Question: I would like to be able to send an email to the user when the admin enable the user in Sonata admin panel.

I have to idea which file i should override or extend.
I suppose it is similar to this <URL>:
'''
/**
* {@inheritdoc}
*/
public function create($object)
{
parent::create($object);
// send welcome email to new user
}
'''
I found the create function in the admin bundle but i suppose it would not be overridden only for the UserBundle. If it is indeed the way to go, how could i specify for the UserBundle only?
For the information I can't find any create or update function in UserBundle. Only in the AdminBundle.
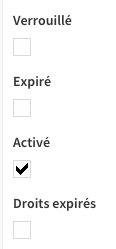
Answer: I will relate to contract event from my gist:
<URL>
Adapt it to your needs. Guess you can simply rename "Contract" to "User".
Then add the event somewhere in your admin class:
'''
$event = new ContractEvent($contract);
$dispatcher = $this->get('event_dispatcher');
$dispatcher->dispatch(
ContractEvents::CONTRACT_CREATED,
$event
);
'''
See the gist for details how to inject SwiftMailer.
Instead of creating your own event you can choose from the events Sonata Admin offers you:
<URL>
Pick up the one that suits your needs.